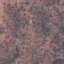
Land use / land cover: HerbaceousVegetation